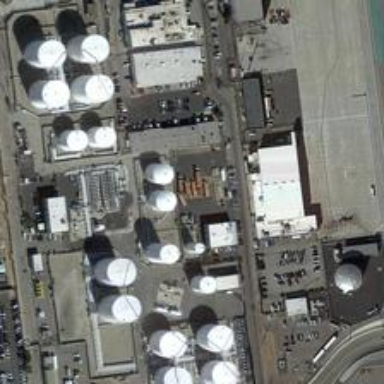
Here is a bustling factory with many huge facilities .